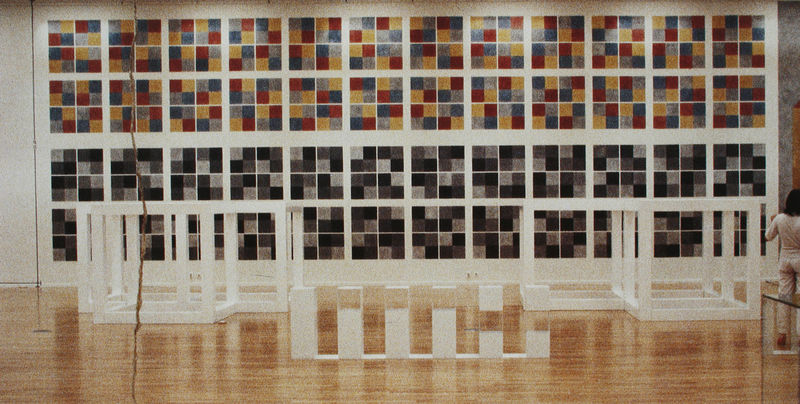
Titel: Installation Moderna Museet, Stockholm - Drawing Series IV (A)
Künstler: Sol Lewitt
Schlagwörter: blau, gelb, ocker, braun, bunt, frau, glas, grau, holz, licht, schwarz, tisch, tür, weiss, rot, beige, muster, schachbrett, hose, wand, mensch, bild, boden, decke, skulptur, bilder, zwei, parkett, abstrakt, farben, modern, farbe, linien, seile, holzboden, metall, plastik, foto, rechtecke, vier, karos, linie, seil, linear, leinwand, kasten, photo, senkrecht, quadrate, serie, weß, skulpturen, quader, durchsichtig, waagerecht, leinwände, sol, wandbild, geometrie, quadrat, viereck, vierecke, installation, zwölf, aufbau, kubus, modul, stehlen, folge, ausstellungsraum, sol lewitt, plexiglas, module, sol lewit, kelly, lwitt, wüefel